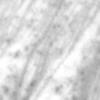
Label: no_change